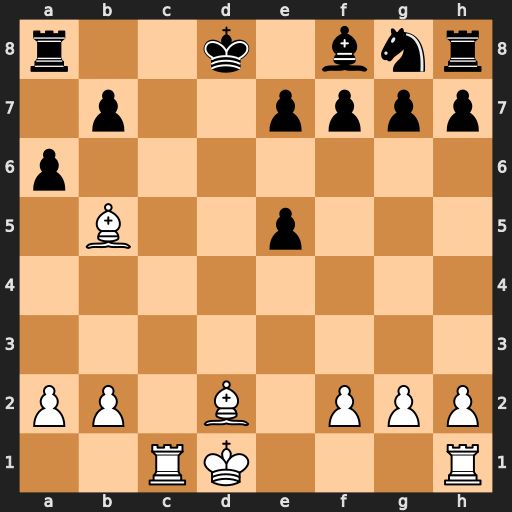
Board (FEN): r2k1bnr/1p2pppp/p7/1B2p3/8/8/PP1B1PPP/2RK3R
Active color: w
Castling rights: -
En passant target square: -
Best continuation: Ba5+ b6 Bxb6#